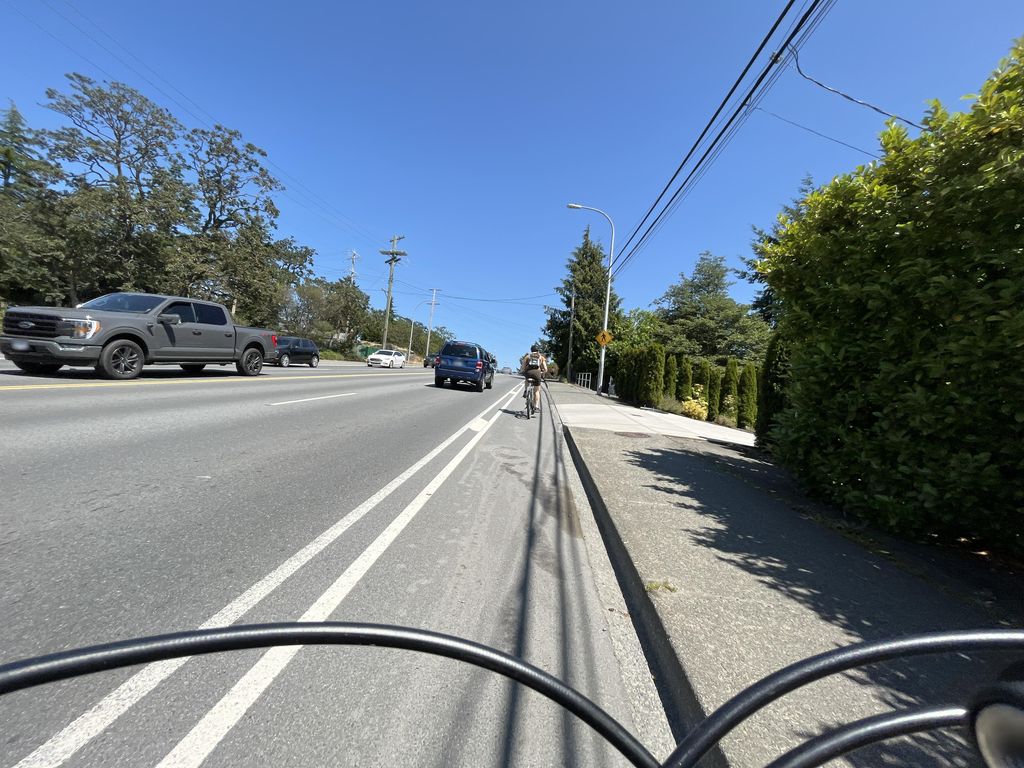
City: victoria